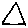
Label: triangle